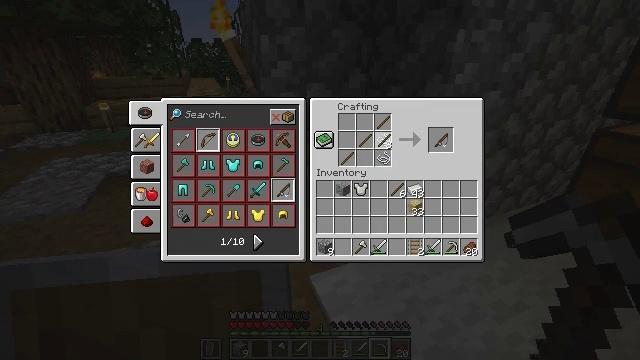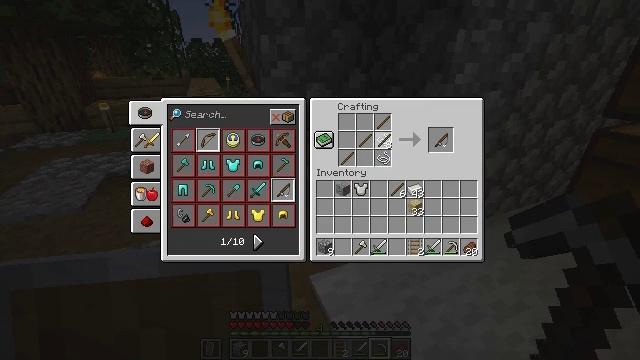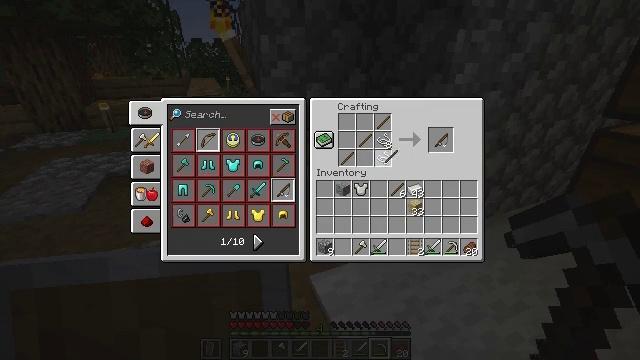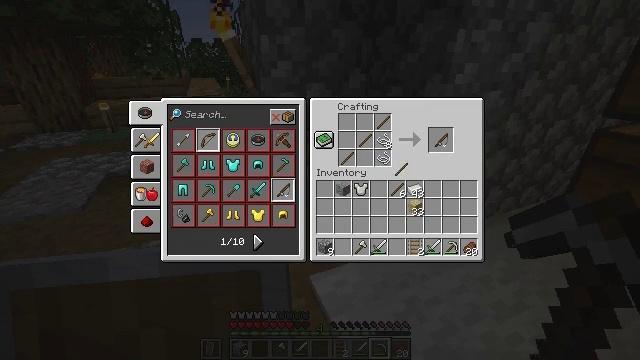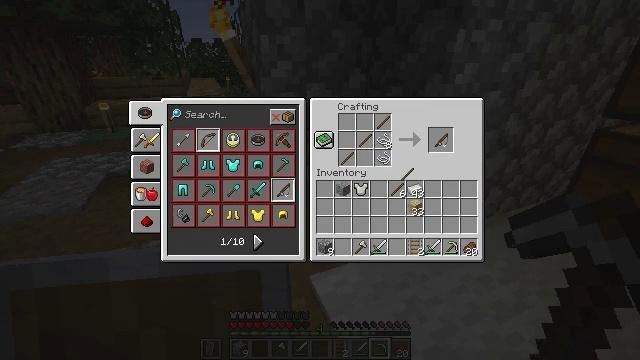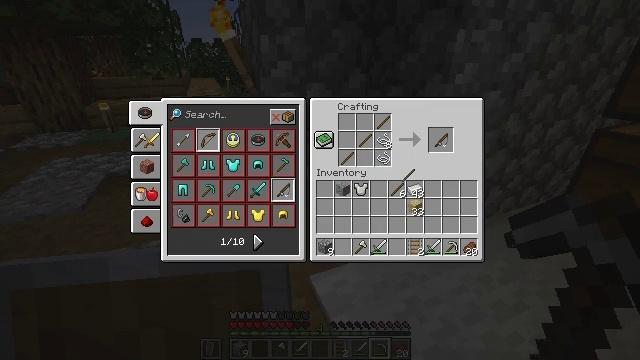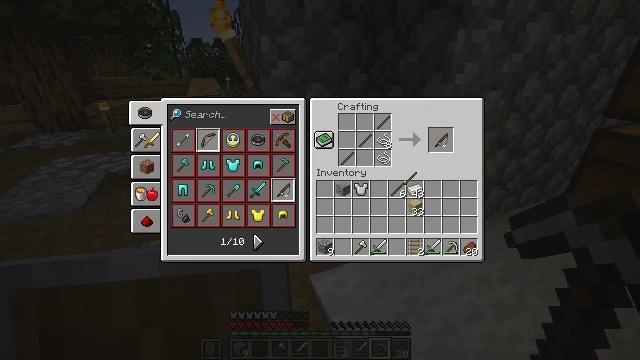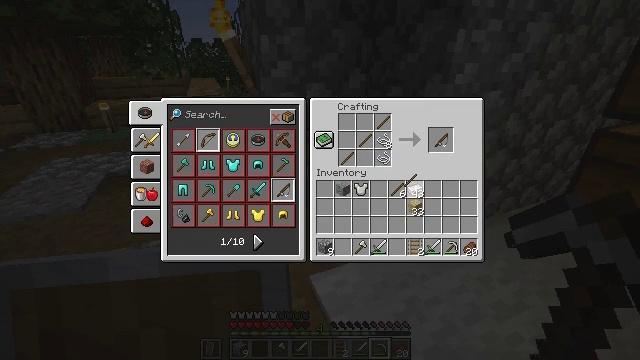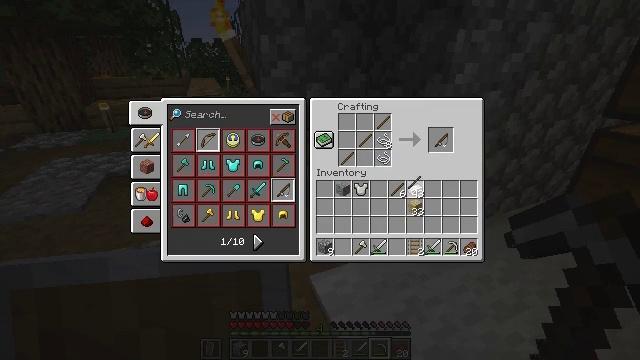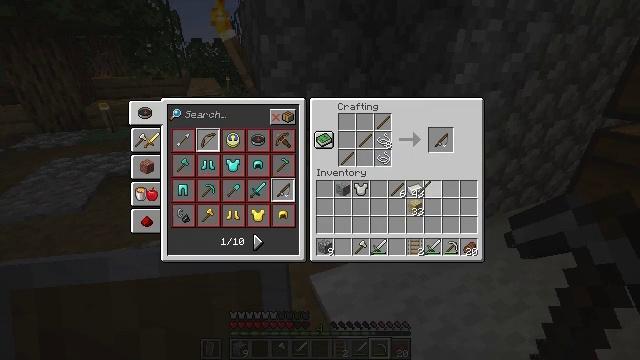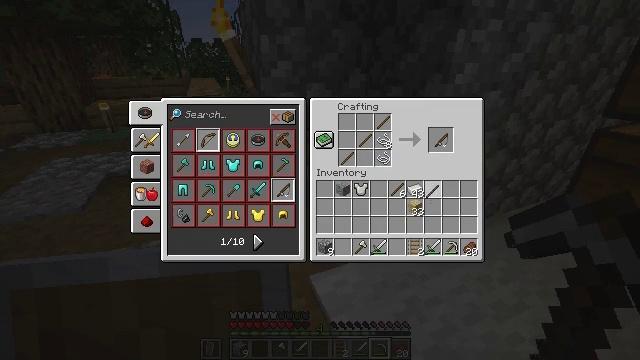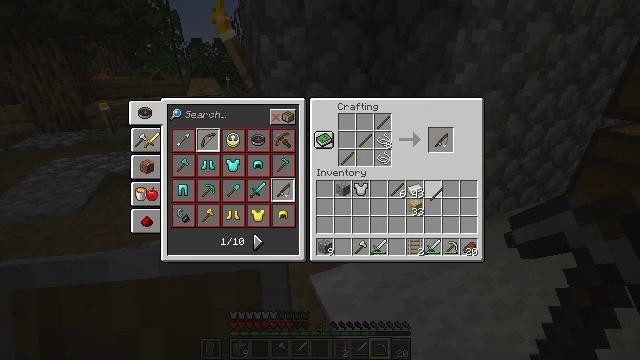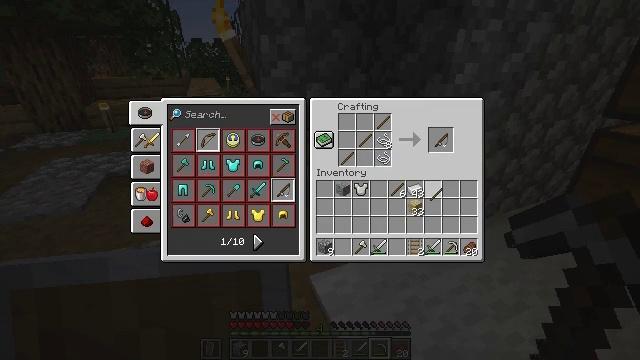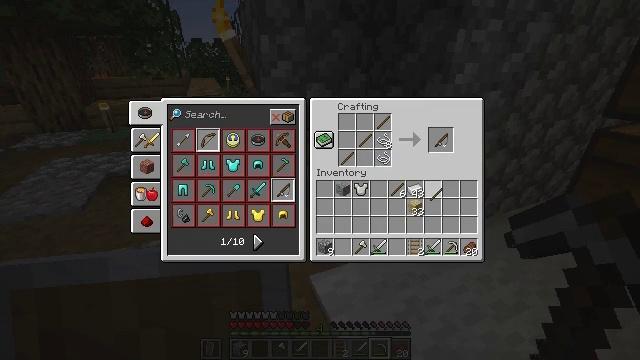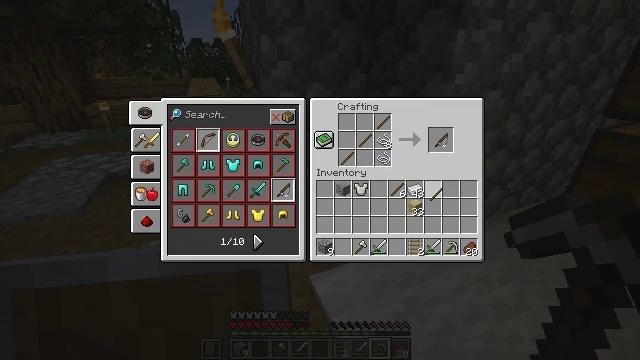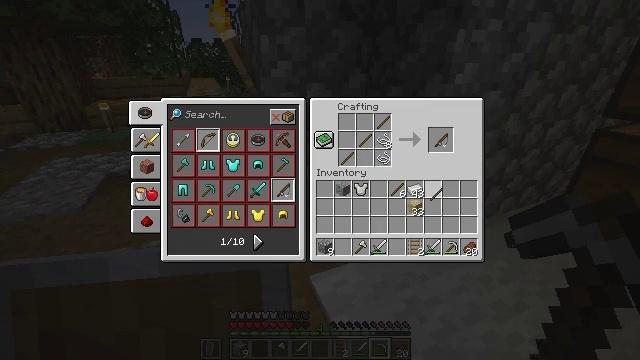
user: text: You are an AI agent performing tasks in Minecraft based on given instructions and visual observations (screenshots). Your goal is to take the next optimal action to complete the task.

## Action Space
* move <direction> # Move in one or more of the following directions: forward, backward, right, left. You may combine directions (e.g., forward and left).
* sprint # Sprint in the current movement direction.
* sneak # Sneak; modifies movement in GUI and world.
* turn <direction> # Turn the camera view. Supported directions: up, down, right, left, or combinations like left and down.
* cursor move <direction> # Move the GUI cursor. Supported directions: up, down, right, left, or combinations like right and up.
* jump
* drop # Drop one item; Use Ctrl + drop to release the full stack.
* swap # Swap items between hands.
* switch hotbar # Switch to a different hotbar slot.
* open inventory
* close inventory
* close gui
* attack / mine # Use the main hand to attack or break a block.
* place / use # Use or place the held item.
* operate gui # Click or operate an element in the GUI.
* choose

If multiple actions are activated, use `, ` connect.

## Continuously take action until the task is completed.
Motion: motion action
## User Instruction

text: Use sticks and string to craft a fishing rod.
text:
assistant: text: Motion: no_op
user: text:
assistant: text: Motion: cursor move right and down
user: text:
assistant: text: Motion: cursor move right and down
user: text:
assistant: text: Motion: no_op
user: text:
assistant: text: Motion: no_op
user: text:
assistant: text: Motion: no_op
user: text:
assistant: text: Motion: no_op
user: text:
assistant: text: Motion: no_op
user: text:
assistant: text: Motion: cursor move right
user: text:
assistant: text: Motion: cursor move right
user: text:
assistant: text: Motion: no_op
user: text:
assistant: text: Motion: no_op
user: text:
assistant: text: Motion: no_op
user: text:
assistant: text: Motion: operate gui
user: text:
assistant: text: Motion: operate gui
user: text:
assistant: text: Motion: no_op
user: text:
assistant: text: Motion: no_op
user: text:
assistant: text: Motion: no_op
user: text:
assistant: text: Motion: no_op
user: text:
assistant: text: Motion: no_op
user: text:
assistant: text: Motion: no_op
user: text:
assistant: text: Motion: operate gui
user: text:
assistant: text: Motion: operate gui
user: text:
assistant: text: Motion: operate gui
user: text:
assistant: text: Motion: cursor move left
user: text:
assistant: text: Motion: cursor move left
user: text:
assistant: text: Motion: no_op
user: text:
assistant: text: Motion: no_op
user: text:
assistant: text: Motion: cursor move left
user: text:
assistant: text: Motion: no_op